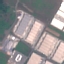
Label: Industrial